The image shows the envelope spectrum of a rolling-element bearing's vibration signal, with the characteristic fault frequencies (BPFO outer race, BPFI inner race, BSF ball, FTF cage) marked as reference lines. Classify the bearing condition as one of: normal, inner_race, outer_race, ball.
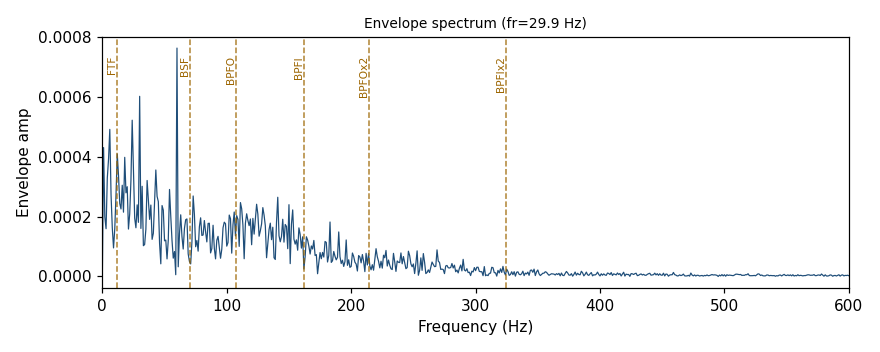
Answer: ball